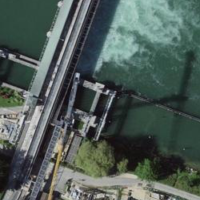
EUNIS habitat code: 15
Species observed at this site:
Sterna hirundo